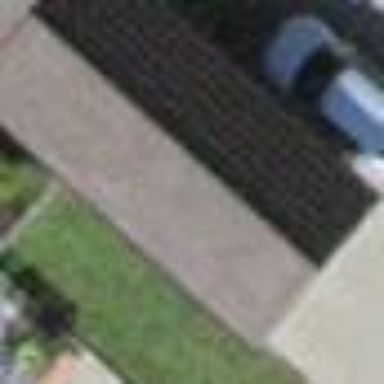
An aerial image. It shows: Garage building.